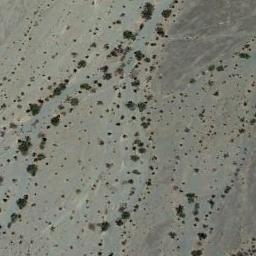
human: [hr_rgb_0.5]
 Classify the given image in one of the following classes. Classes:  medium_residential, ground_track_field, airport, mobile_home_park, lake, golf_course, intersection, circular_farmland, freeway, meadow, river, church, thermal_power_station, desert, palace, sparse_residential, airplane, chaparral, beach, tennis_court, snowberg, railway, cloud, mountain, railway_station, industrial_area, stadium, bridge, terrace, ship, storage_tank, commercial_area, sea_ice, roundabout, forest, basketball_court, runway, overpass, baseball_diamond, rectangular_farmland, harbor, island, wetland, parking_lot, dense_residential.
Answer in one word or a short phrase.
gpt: chaparral